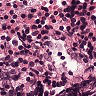
Metastatic tissue present: no